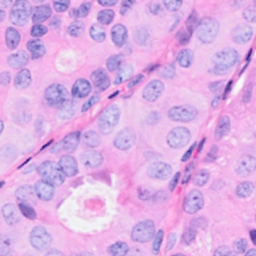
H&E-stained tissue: Breast